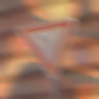
Verkehrszeichen: VorfahrtGewaehren
Umgebung: Outdoor, Urban
Tageszeit: MorningAfternoon
Wetter: Clear
Licht: Natural
Jahreszeit: NotSpecified
Kontrast: MediumContrast